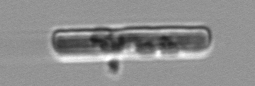
Label: Guinardia_delicatula